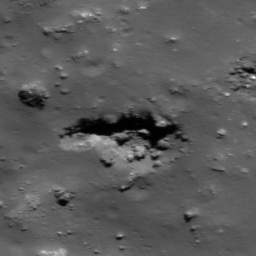
Pit: Tycho 5c
Host crater: Tycho
Host type: impact_melt
Lunar coordinates: latitude -42.615, longitude 348.642